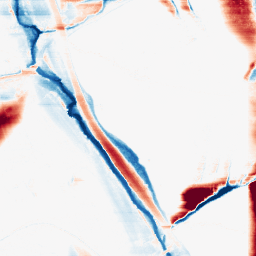
Category: morphological
Decomposition family: morphological_rect
Decomposition parameters: operation: average
width: 50
height: 3
Upsampling method: bicubic
Upsampling parameters: scale: 4
Upsampling scale: 4